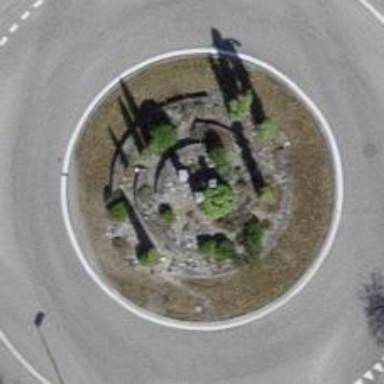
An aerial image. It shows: Asphalt road that is secondary route leading to roundabout.